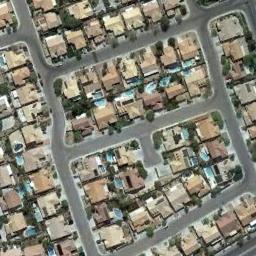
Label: dense_residential